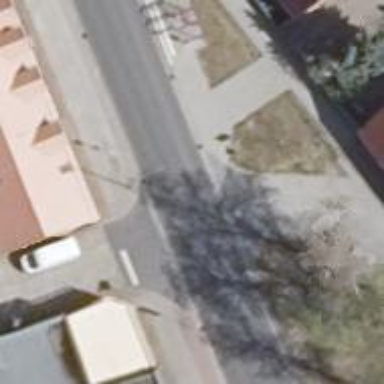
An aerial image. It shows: Secondary road with asphalt surface and parallel parking on the left lane.